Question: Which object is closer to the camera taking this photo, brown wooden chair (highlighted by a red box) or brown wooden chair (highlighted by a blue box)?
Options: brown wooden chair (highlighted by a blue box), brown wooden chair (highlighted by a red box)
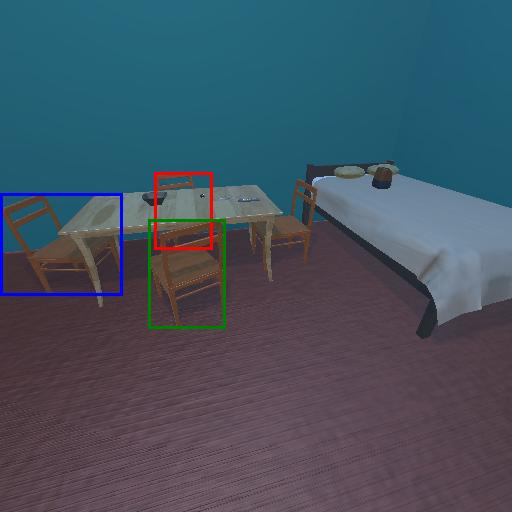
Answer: brown wooden chair (highlighted by a blue box)